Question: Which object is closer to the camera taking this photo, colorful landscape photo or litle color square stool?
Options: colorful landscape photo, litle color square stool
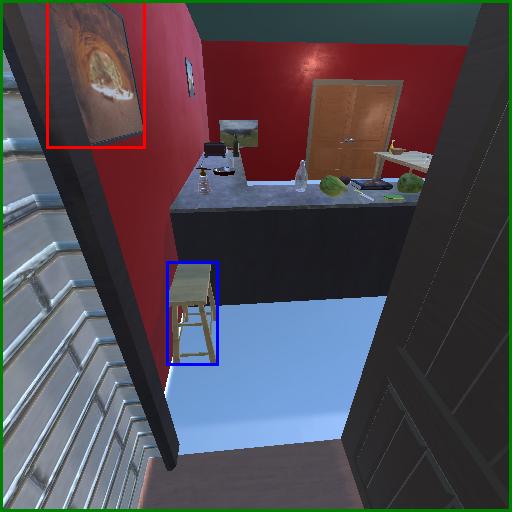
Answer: colorful landscape photo